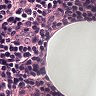
Metastatic tissue present: no